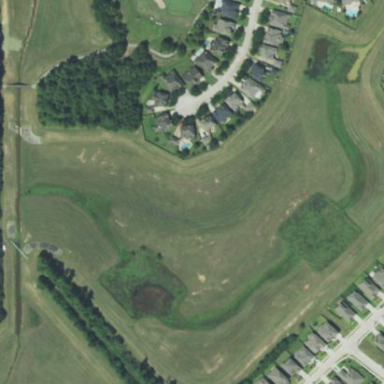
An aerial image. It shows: Retention basin filled with water.